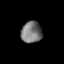
Tissue: lung
Cell type: Endothelial cells
Senescence score: 0.2041
Nuclear area (px): 442
Mean DAPI intensity: 117.034